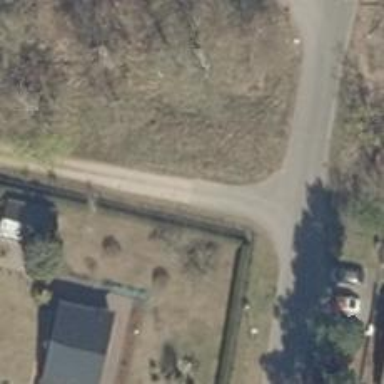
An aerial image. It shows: Residential road with asphalt surface.